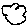
Label: cloud